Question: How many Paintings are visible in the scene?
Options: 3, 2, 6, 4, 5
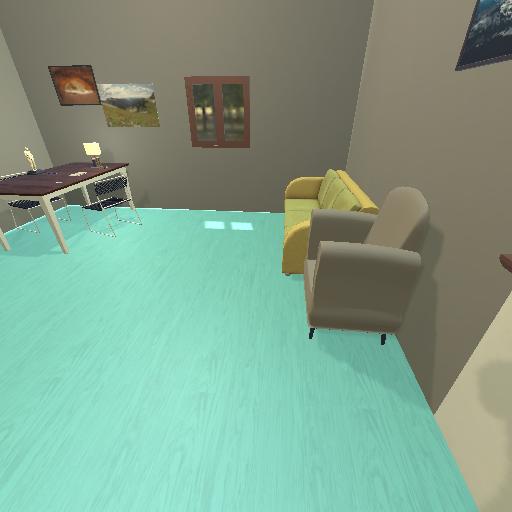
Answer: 3